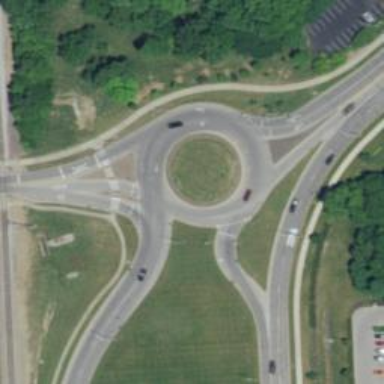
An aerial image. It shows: Secondary road leading to roundabout.